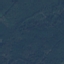
Land use / land cover: Forest